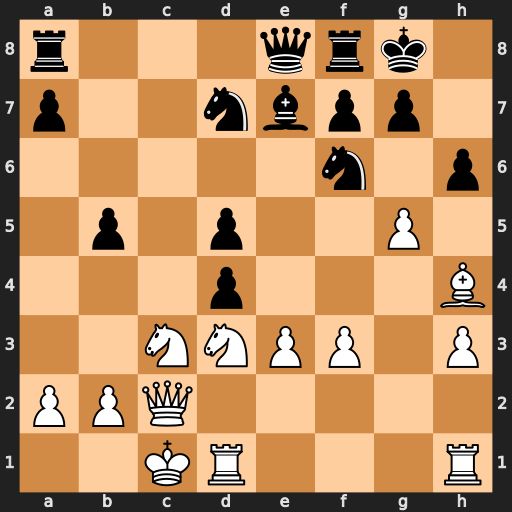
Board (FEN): r3qrk1/p2nbpp1/5n1p/1p1p2P1/3p3B/2NNPP1P/PPQ5/2KR3R
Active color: w
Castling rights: -
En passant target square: -
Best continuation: gxf6 Bxf6 Bxf6